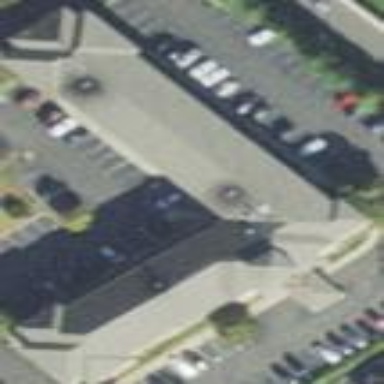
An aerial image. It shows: Hotel building.